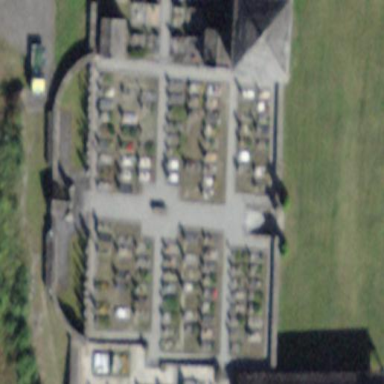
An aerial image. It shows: Cemetery.